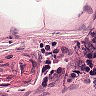
Metastatic tissue present: no